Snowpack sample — Loveland Pass, Silver Plume, Colorado, USA (2/11/26, 12:00 PM MST)
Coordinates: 39.663, -105.886
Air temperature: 35 °F
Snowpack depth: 82 cm
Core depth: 30 cm
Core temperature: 23 °F
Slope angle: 13°, slope face: 12°
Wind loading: high
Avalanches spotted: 1
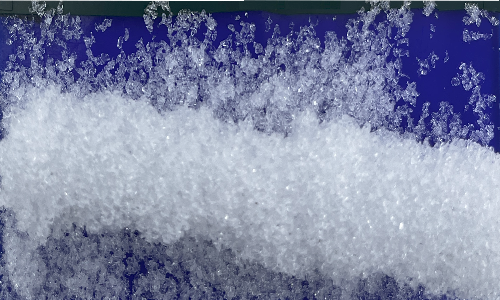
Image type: core
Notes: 1 small avalanche spotted on the north side of the bowl, lots of wind loading